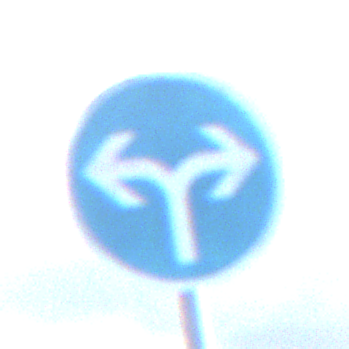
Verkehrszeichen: VorgeschriebeneFahrtrichtungRechtsOderLinks
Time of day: SunriseSunset
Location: Outdoor (Suburban)
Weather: PartlyCloudy
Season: NotSpecified
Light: Natural